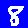
Digit: 8